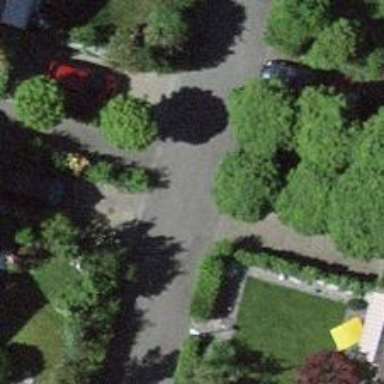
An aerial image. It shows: Footway along the road.